Question: I need to make a custom shape div holding a "google maps" map. The custom border it's fine, I can handle it using a png, but the shape itself, I have only some theories of how to do it, but nothing in practice. But I think there is a way to do it using html5 canvas to make the custom shape on the div and use in css a overflow:hidden to hide what goes out of the div.
right now I have the following structure:
'''
<html>
<body>
<div class="Orange_Background"></div>
<div class="FX_Lines_over_background"></div>
<div class="GoogleMaps_Container"></div>
</body>
</html>
'''
So as you can se I can't use the background as a png to only show the map, and because I need the map to be clickable.
Here is a image of what I was saying.

If anyone can help me, I'll be grateful !!
Thank you all.
PS: It can be with jquery too ! (if someone knows a plugin that do it.)
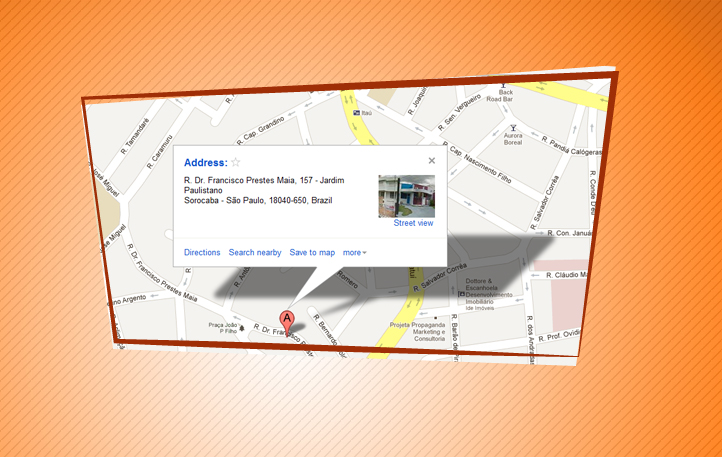
Answer: RE: answer: If you do go this route, you can set pointer-events: none (in your css) for the div containing the images. this will send all mouse events to the layer below it. Sorry, I don't have the privilege to comment on answers yet :D
If you don't care about IE(6-8) support, then you can use CSS 3D transforms to do this directly on the map layer. But the map will look skewed, if that's the effect you are after, if not previous answer is still the best approach
Another solution is to use the mask image. sorry browser support sucks for this, but if you have a nice fallback until they catch up, you should be alright
<URL>